Question: I saw a code online to add two sine waves moving oppositely.
'''
x = [0:0.1:2*pi];
w = 1;
for t=0:0.01:10
f1 = sin(x - w*t);
f2 = sin(x + w*t);
f = f1+f2;
plot(x, f);
drawnow;
end
'''
I am thinking to add two sines but moving at different direction (for example, one going along 30 degree and other going along 90 degree). I read the text and it said the sine wave moving at different direction depends on the wavevector
'''
f1 = sin(kx*x + ky*y - w*t);
f2 = sin(kx*x + ky*y + w*t);
'''
But here there are two variable, x and y, so how do I visualize the wave?
What I am trying to plot is not a sine plate in 3D, but a 3D line. For example, in the following plot, I want to show the 3D curve (in bold red) but not the surface

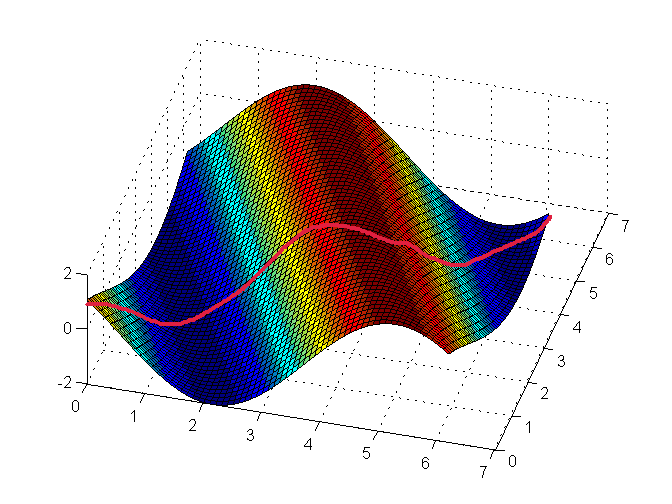
Answer: You will need to visualize the wave with 3D plot in this case. For example, you can use surf command for this.
'''
x = [0:0.1:2*pi];
y = [0:0.1:2*pi];
[X,Y]=meshgrid(x,y);
kx=1;
ky=0.5;
w = 1;
for t=0:0.01:10
f1 = sin(kx*X +ky*Y - w*t);
f2 = sin(kx*X + ky*Y - w*t);
f = f1+f2;
surf(X,Y,f)
drawnow;
end
'''
Update:
If you want two waves not in same direction you will need separate values for wave vector, e.g. for wave going along 30 degree 'kx1=sqrt(3)/2, ky1=1/2', for wave going in 90 degree 'kx2=0, ky2=1'.
In addition, if you want wave line instead 3D plate than you can produce slice of sine plate in direction of some selected line.
For example, you want to receive slice in direction 45 degree (x = y).
First step is produce vectors of slice line points:
'''
lx = 1/sqrt(2); % (lx,ly) - direction vector for slice line
ly = 1/sqrt(2);
r = [0:0.1:4*pi]; % parameter to produce line in parametric form
x = lx * r;
y = ly * r;
'''
Than we will use these vectors as inputs for sine equations:
'''
kx1=sqrt(3)/2;
ky1=0.5;
kx2=0;
ky2=1;
w = 1;
for t=0:0.01:10
f1 = sin(kx1*x + ky1*y + w*t);
f2 = sin(kx2*x + ky2*y + w*t);
f = f1+f2;
plot(r,f);
drawnow;
end
'''
Of course, form of sine line will depend from direction of slice line and you can receive different waves for different slice directions.